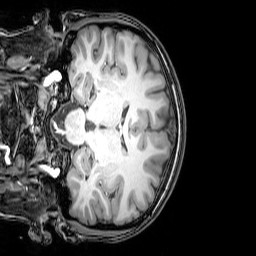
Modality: T1w
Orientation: coronal
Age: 23
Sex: female
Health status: healthy
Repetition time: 0.081 s
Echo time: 0.037 s